Question: I have the following Markup:
'''
<div class="jumbotron jumbotron-personal-user clearfix">
<div class="container">
<div class="row">
<div class="col-lg-1 col-centered">
<img src="img/avatar04.png" class="profile-avatar">
</div>
</div>
</div>
</div>
'''
Where '.jumbotron-personal-user' has:
'''
.jumbotron-personal-user{ margin: 0 -15px !important; background: url(../img/blur-background08.jpg) center center fixed no-repeat;}
'''
but the jumbotron itself has no fixed width or height, only bootstrap's default styles:
'''
.jumbotron {
padding: 30px;
margin-bottom: 30px;
font-size: 21px;
font-weight: 200;
line-height: 2.<PHONE>;
color: inherit;
background-color: #eeeeee;
}
'''
This is a blurred background, so more or less, it would't look bad. How can I let the user know what should the ideal measurements of an image be so that he can choose/make one so that it ca fit?
Here's a picture of the interface of the profile:

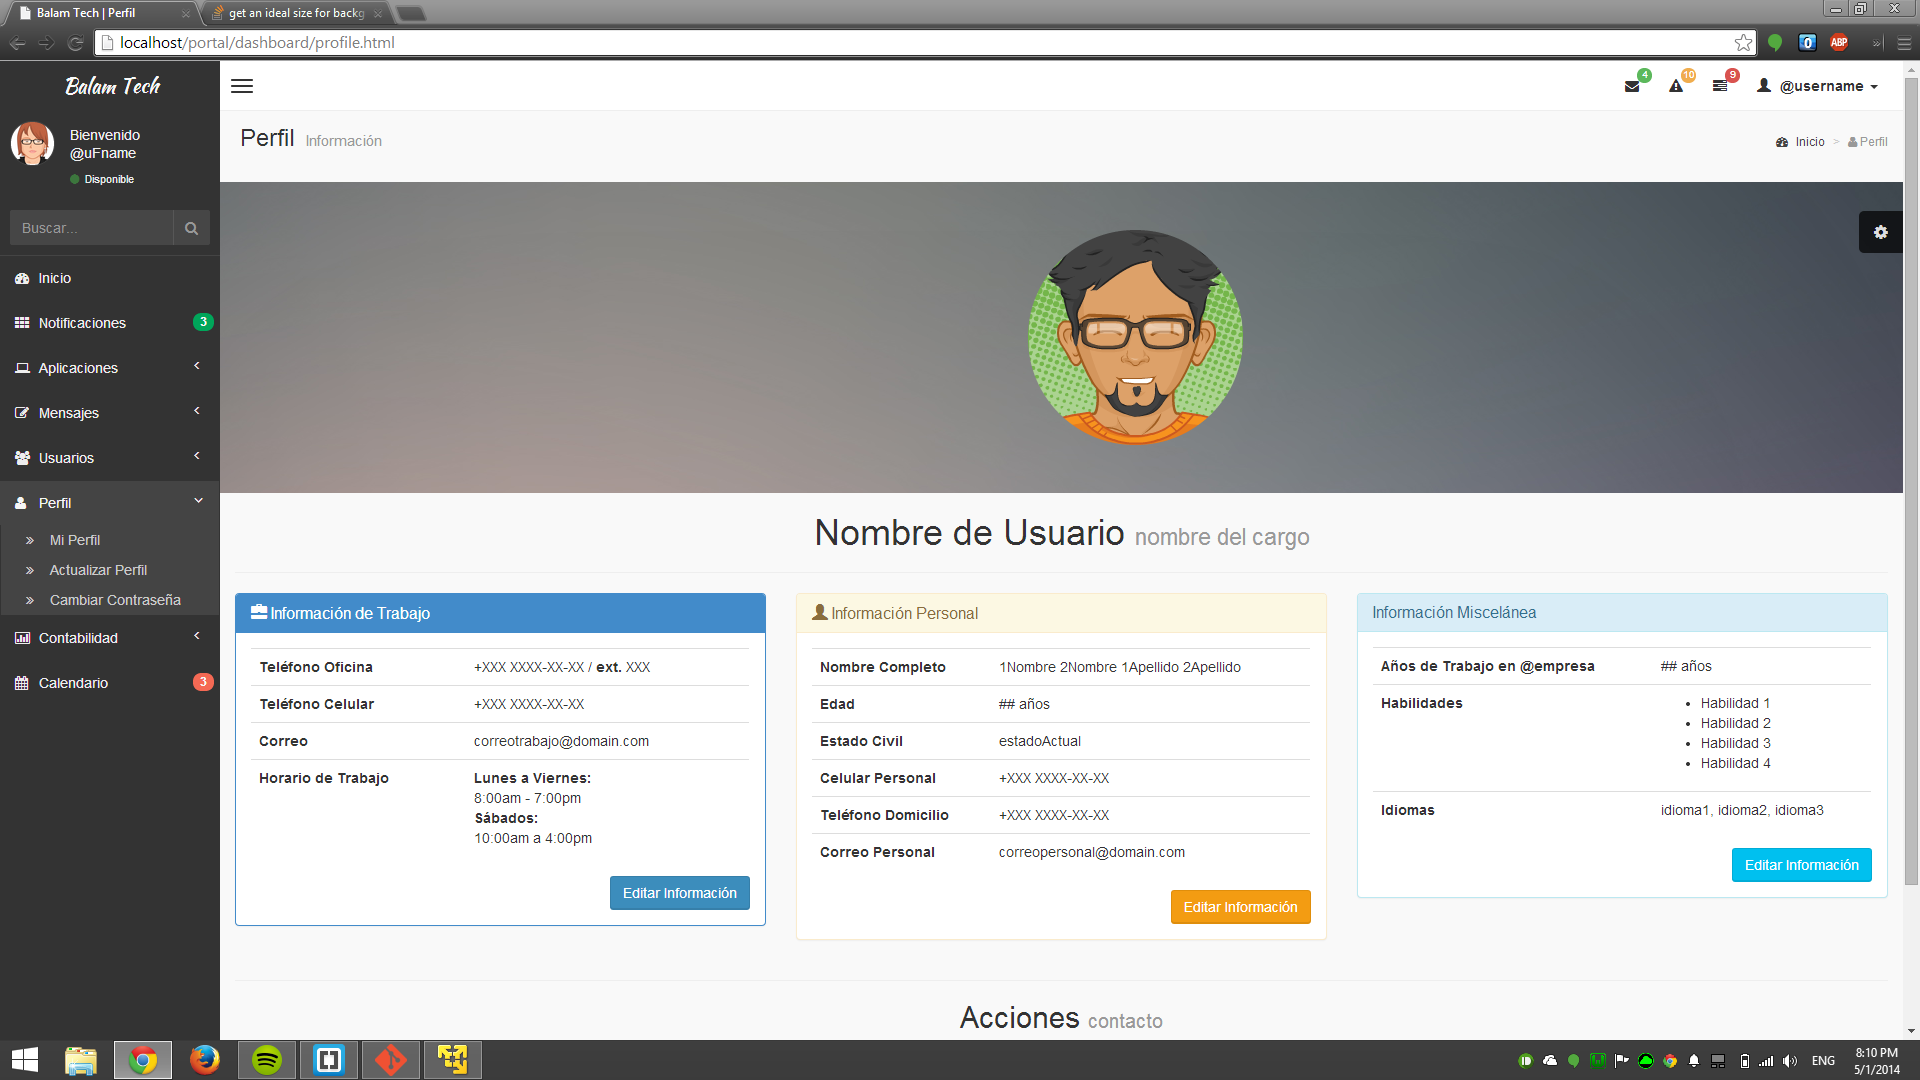
Answer: There are lots of jquery plugins that can be use to crop images after uploading <URL> . OR you can create a script that determine whether the image's size can be used as cover and return a warning if the resolution/size is not good as photo. OR indicate the suggested image size at the upload window. You can also use CSS's 'background-size' - I used it before for my project's cover photo.